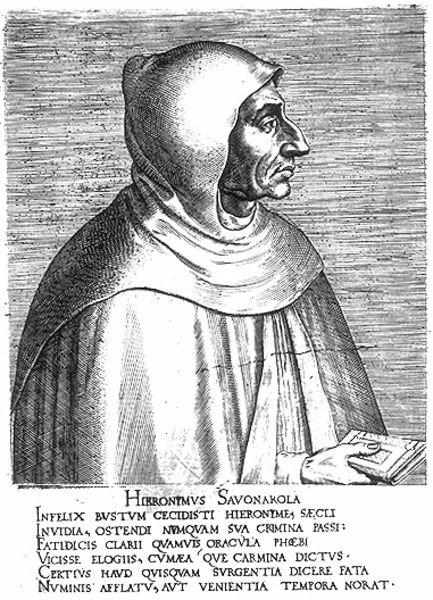
Titel: Bildnis des Gerolamo Savonarola
Künstler: Philipp Galle
Institution: (Seriendruck)
Schlagwörter: hand, kopf, mann, schatten, umhang, weiß, daumen, grau, hintergrund, hut, licht, mund, nase, profil, schwarz, stirn, zeichnung, blick, haube, kappe, mütze, augen, bibel, falten, gesicht, mensch, bildnis, hals, portrait, porträt, kirche, auge, figur, geistlicher, kutte, mantel, kinn, rechts, renaissance, holzschnitt, schrift, papier, grafik, ernst, inschrift, faltig, wange, striche, alter, buch, glaube, religion, druck, druckgrafik, radierung, stich, hakennase, seite, hass, braue, buchseite, prediger, büchlein, männlich, antik, mittelalter, florenz, mönch, heiliger, heilig, kupferstich, krumm, kaputze, kapuze, toskana, medici, koüf, latein, lateinisch, hieronymus, inquisition, inquisitor, savonarola, seriendruck, hieronimus, starrer blick, aufe, 16. jahrhundert, inqisition, #mütze, #kapuze, kupferstich#, savola rola, hieronymussavonarola